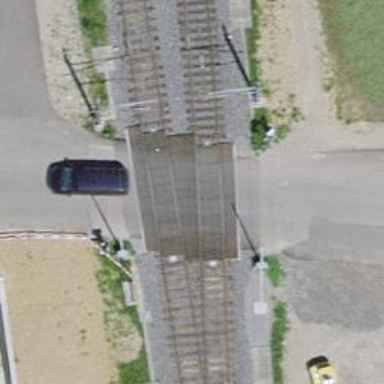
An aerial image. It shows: Level crossing on the railway with lights and full barrier.